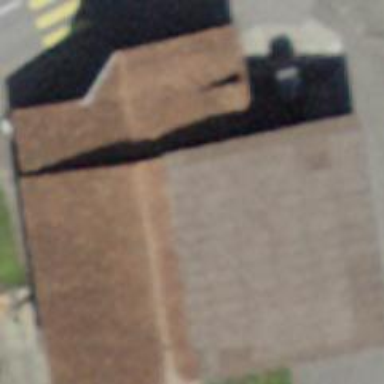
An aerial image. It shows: Rural barn.